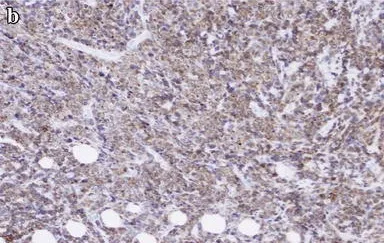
B; Immunohistochemical stain of CD3 revealed a strongly positive reaction within the tumor tissue (original magnification x400).
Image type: pathology (immunostaining)